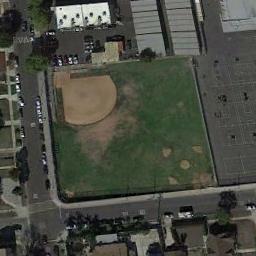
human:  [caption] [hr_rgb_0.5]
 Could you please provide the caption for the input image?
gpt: A baseball diamond next to a parking lot while the sport area and some houses beside .

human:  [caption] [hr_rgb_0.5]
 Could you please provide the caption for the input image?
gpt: A baseball diamond is surrounded by many buildings and cars with a road pass by .

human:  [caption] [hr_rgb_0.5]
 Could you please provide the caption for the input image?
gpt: There are two basketball courts and a baseball field in this image .

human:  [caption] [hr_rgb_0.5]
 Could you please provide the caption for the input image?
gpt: There is a baseball diamond in the grass along the roads with many trees and houses .

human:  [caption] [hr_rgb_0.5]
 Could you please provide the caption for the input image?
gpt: Many buildings are next to  the  baseball diamond .